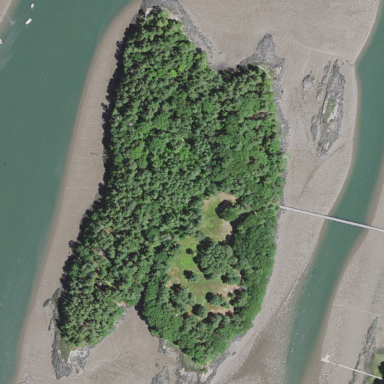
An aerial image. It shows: Island with natural coastline.